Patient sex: F
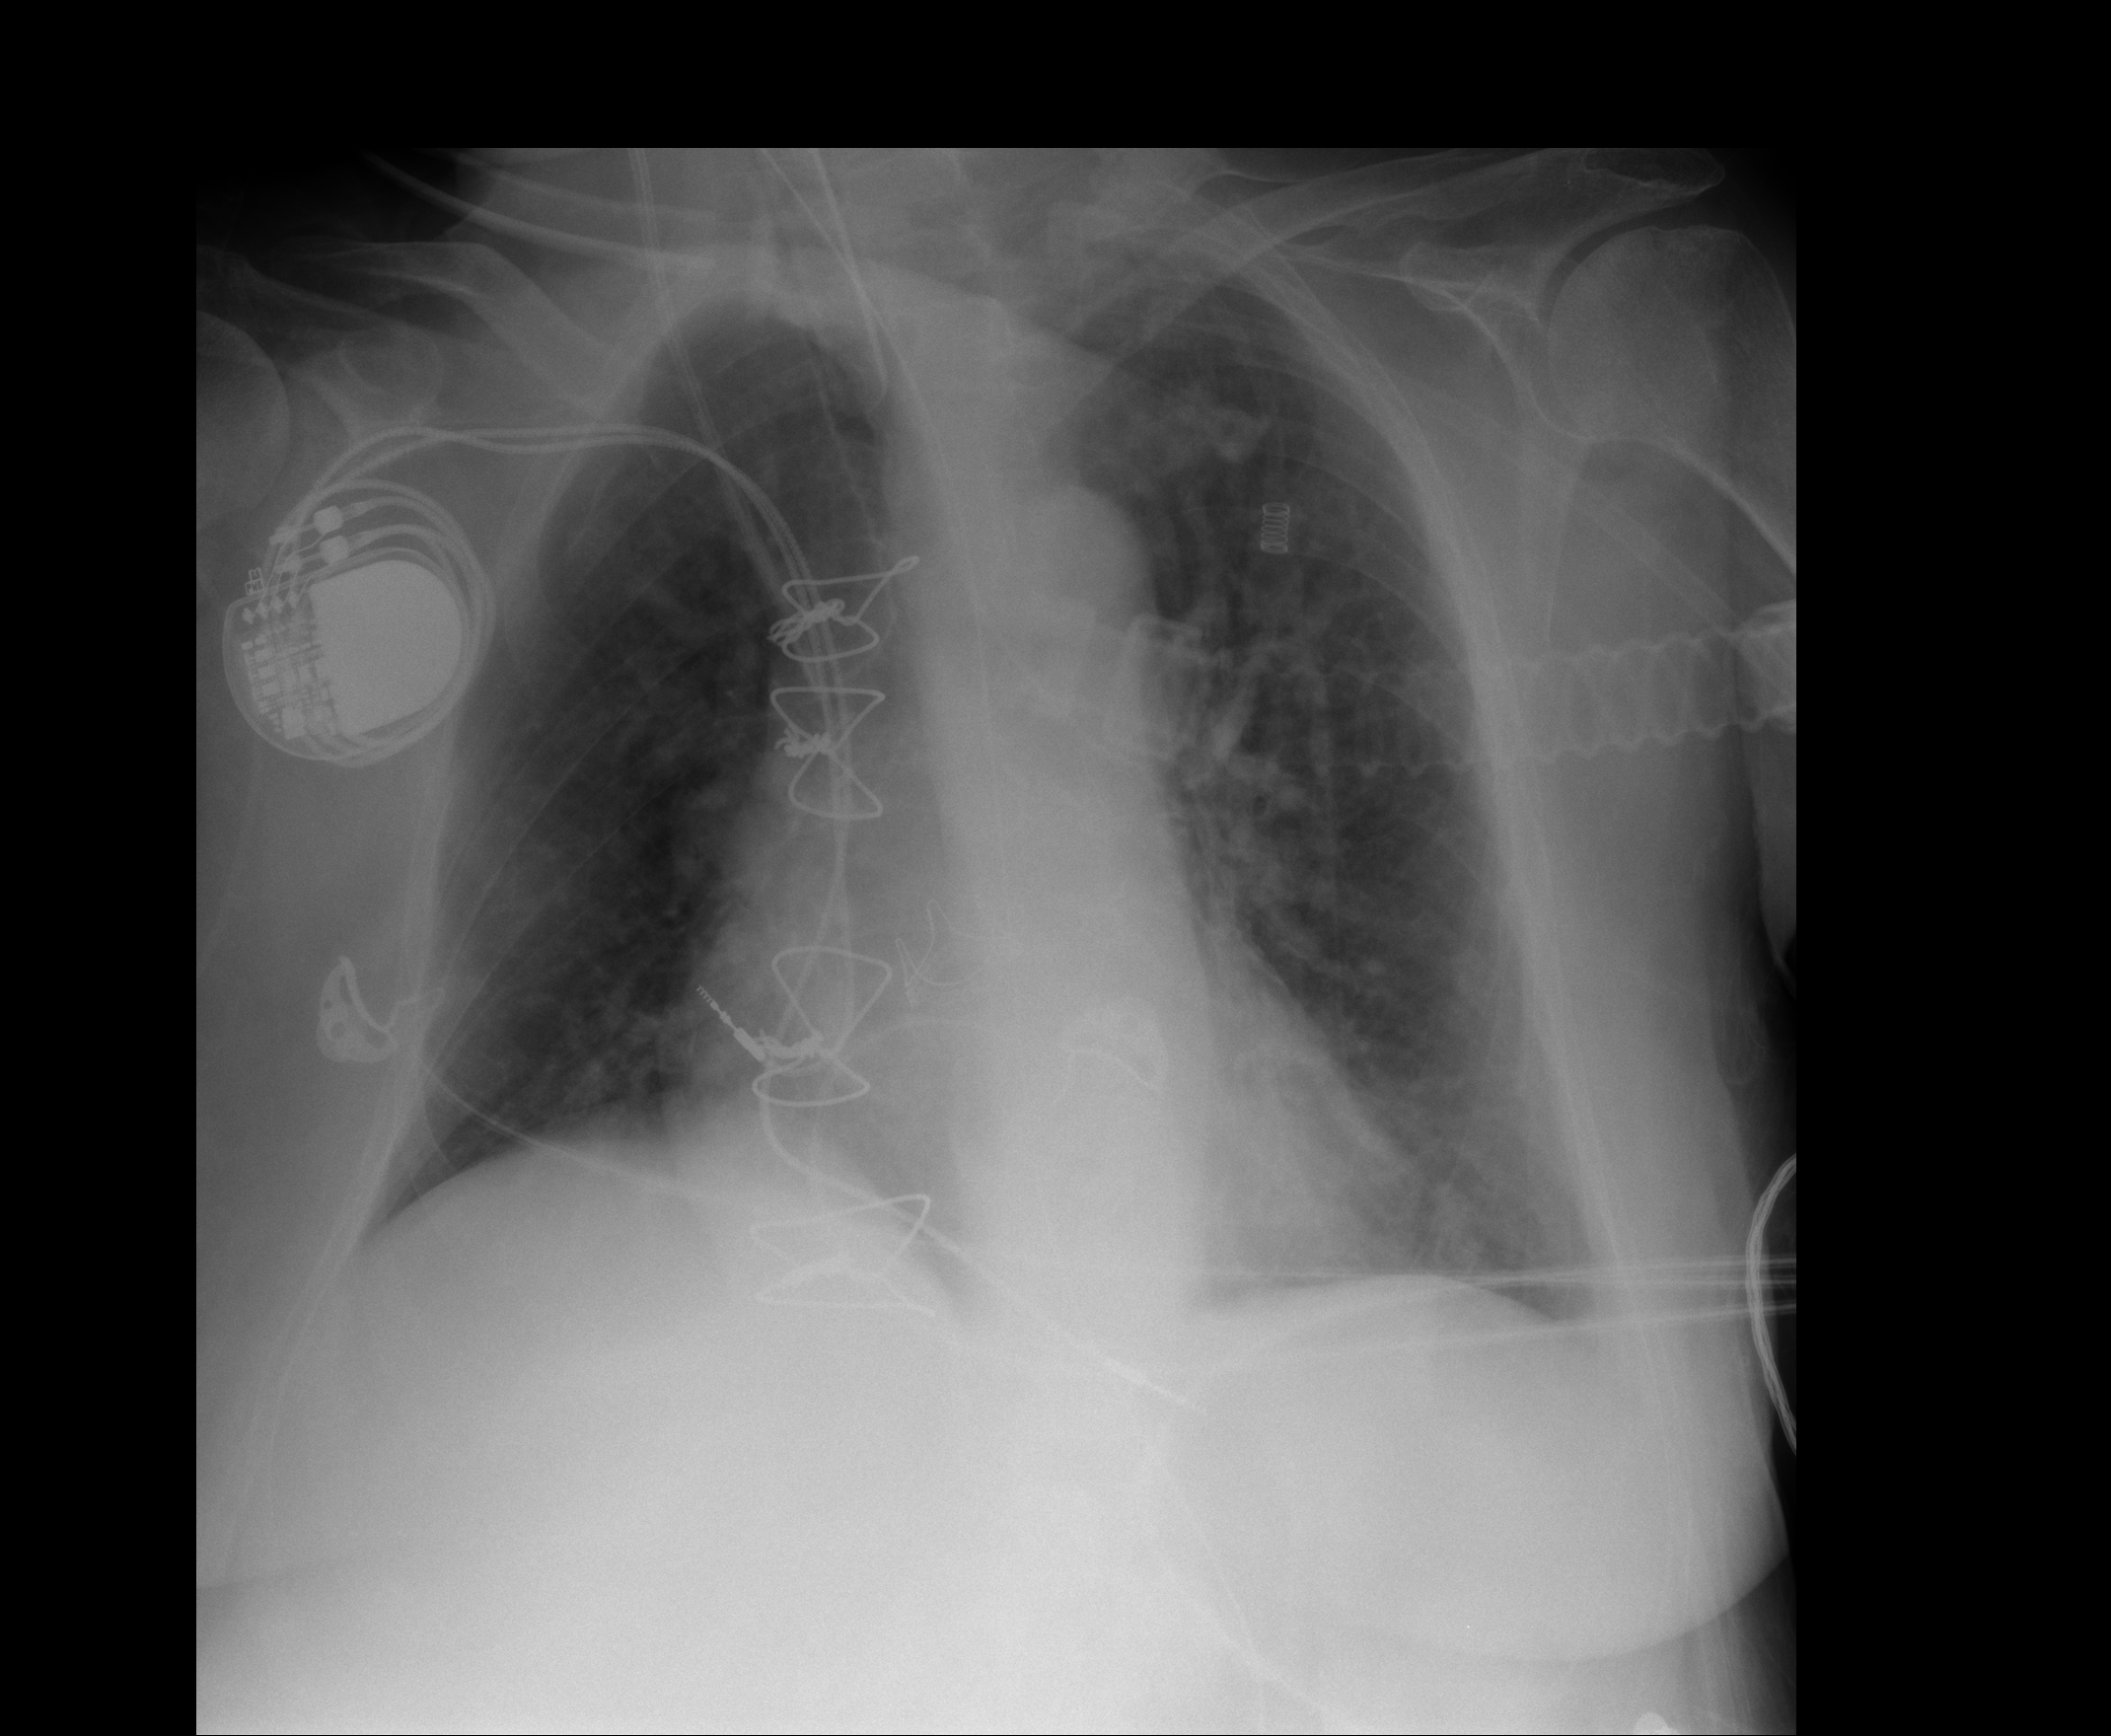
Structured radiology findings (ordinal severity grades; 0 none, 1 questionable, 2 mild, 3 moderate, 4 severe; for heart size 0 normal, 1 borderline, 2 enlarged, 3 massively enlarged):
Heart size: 2
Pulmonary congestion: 2
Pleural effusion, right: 0
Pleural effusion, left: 0
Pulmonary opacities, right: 1
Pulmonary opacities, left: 0
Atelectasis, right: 0
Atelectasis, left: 1